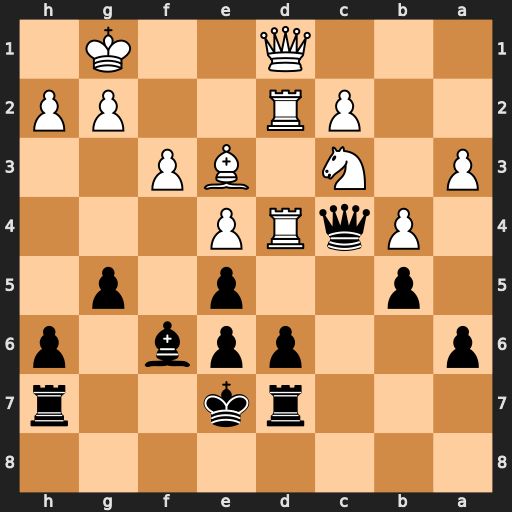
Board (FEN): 8/3rk2r/p2ppb1p/1p2p1p1/1PqRP3/P1N1BP2/2PR2PP/3Q2K1
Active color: b
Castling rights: -
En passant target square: -
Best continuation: exd4 Nd5+ exd5